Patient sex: F
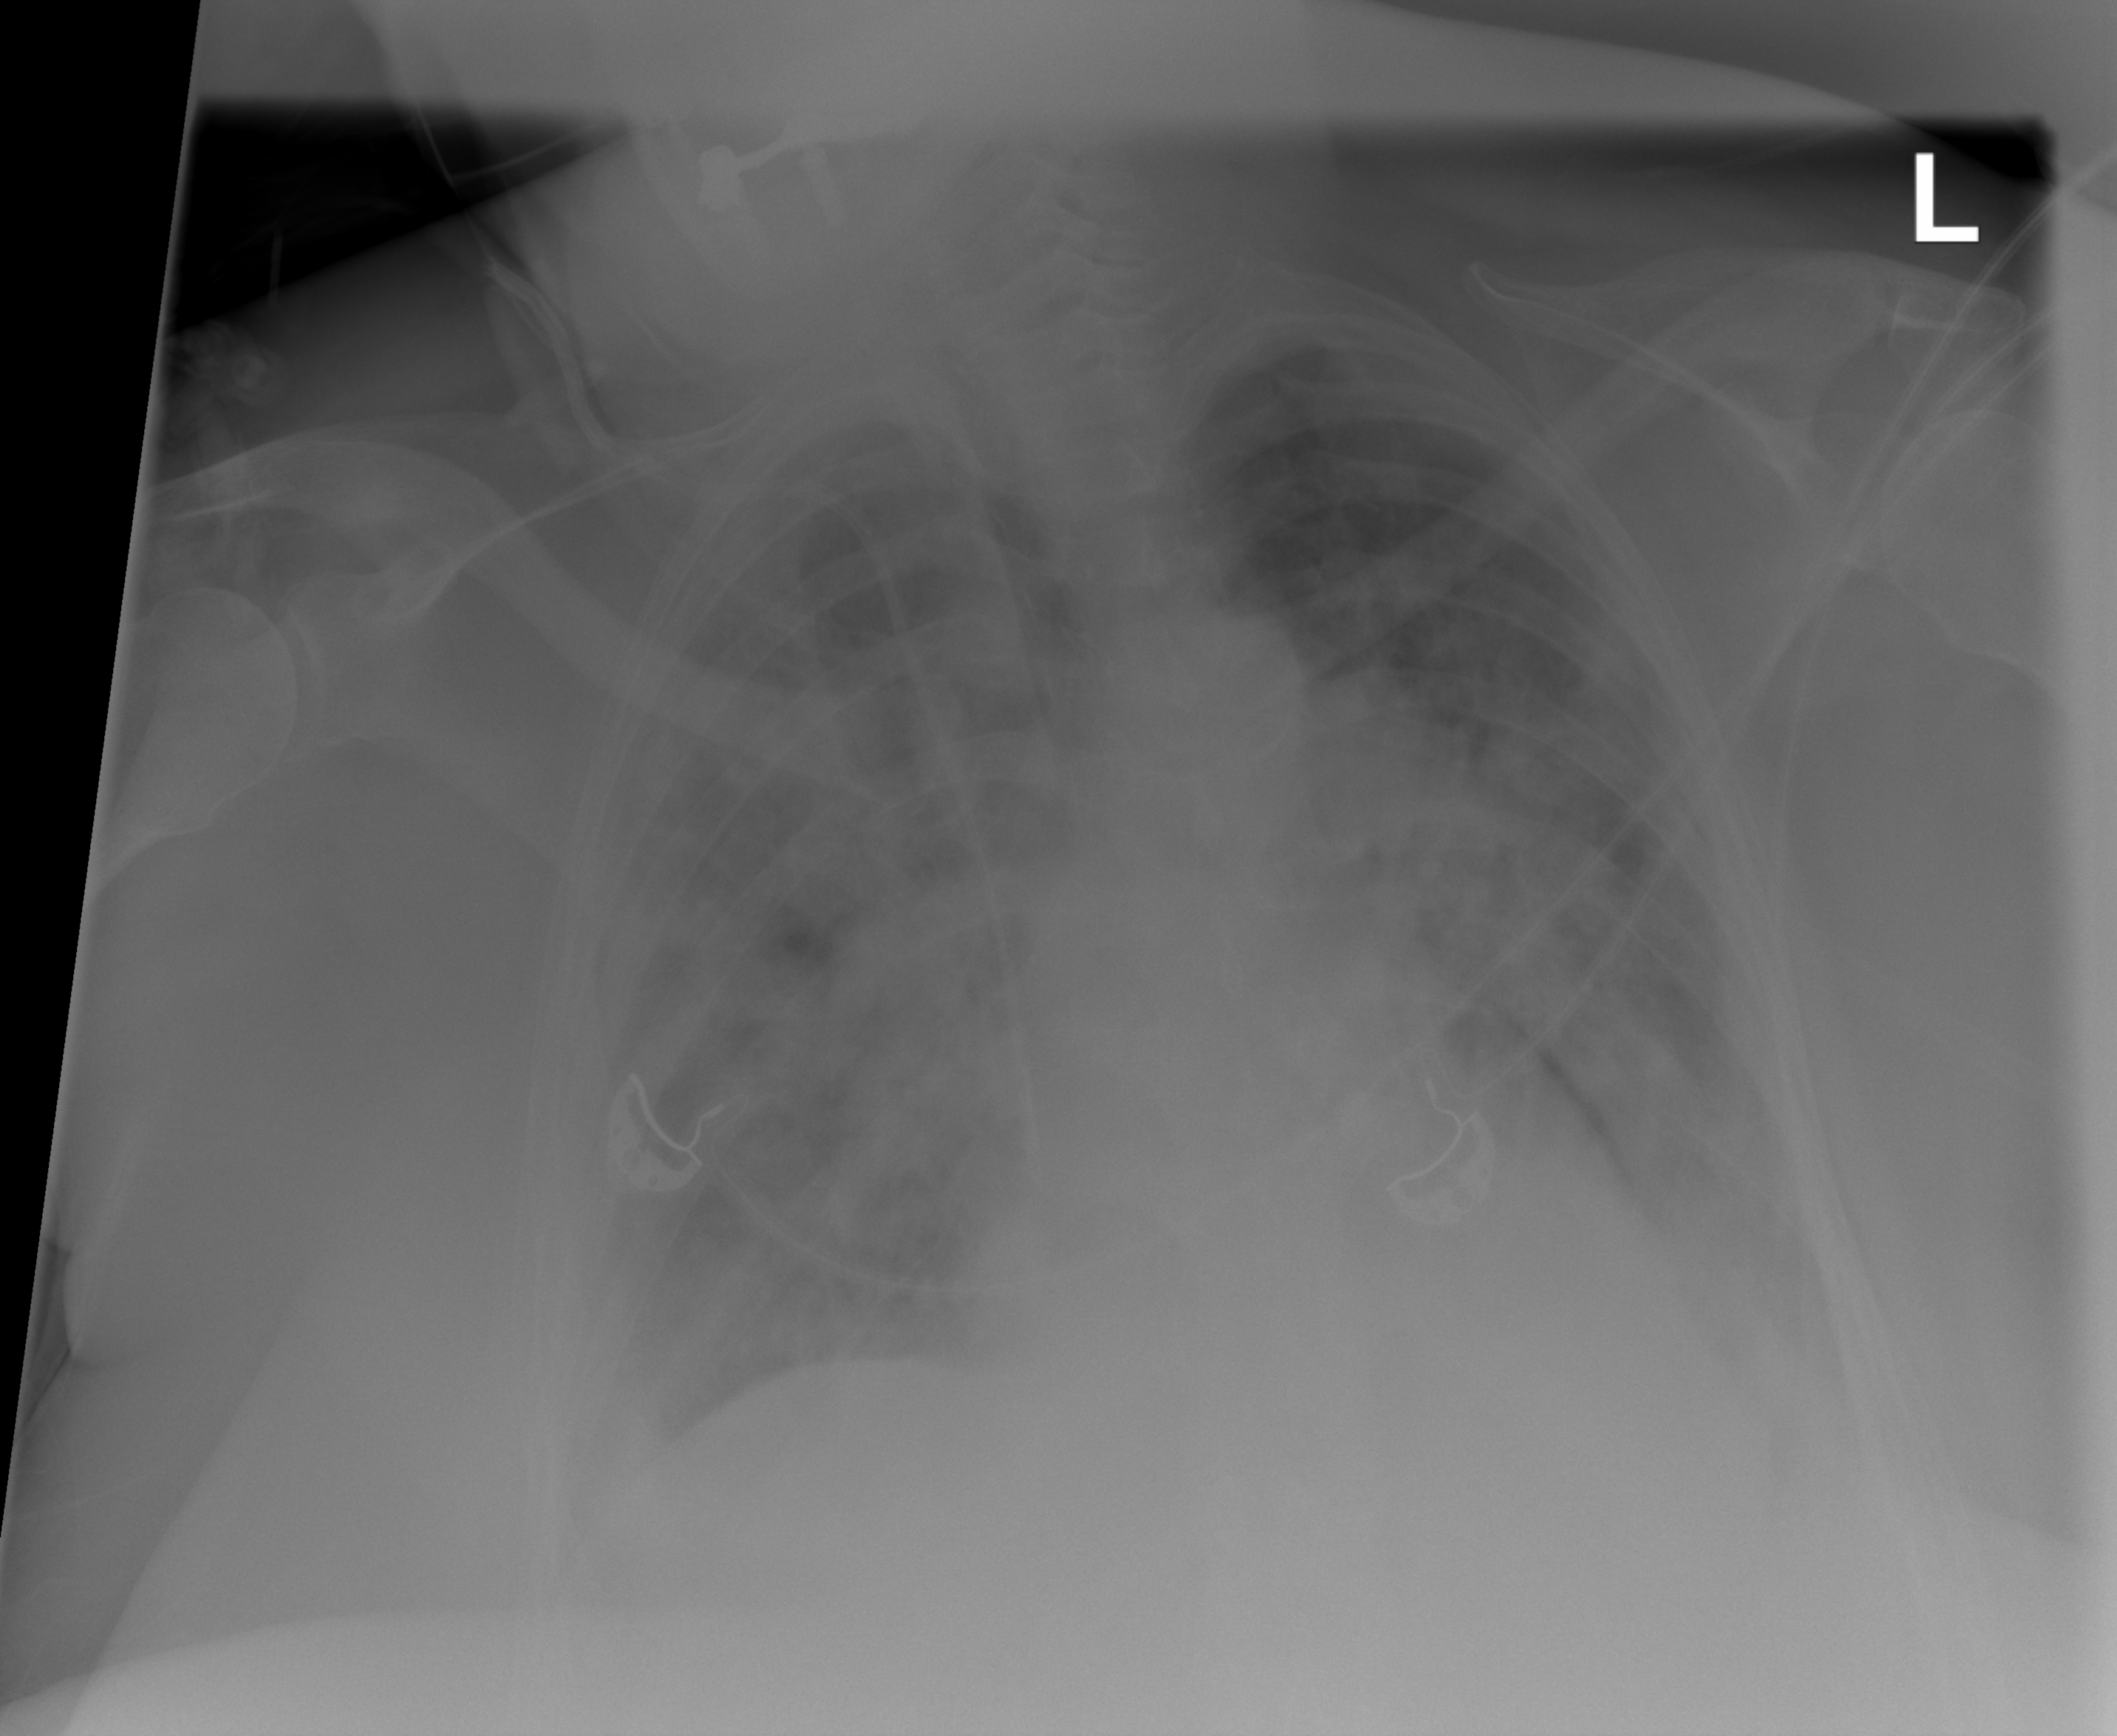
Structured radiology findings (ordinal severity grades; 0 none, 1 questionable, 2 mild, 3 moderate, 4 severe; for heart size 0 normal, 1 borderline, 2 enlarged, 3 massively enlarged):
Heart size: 1
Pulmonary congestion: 2
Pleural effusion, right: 2
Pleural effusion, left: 2
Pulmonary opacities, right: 3
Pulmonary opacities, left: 3
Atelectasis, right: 2
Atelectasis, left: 2